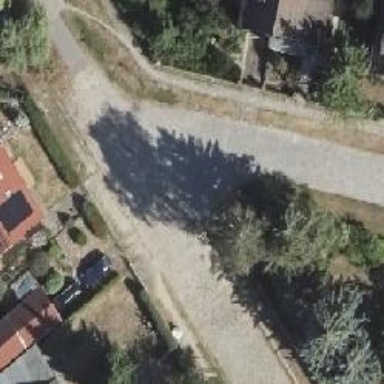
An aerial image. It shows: Residential road.